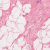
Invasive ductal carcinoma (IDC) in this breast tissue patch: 0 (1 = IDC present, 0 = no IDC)